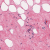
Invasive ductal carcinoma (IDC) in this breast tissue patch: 0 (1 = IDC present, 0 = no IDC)